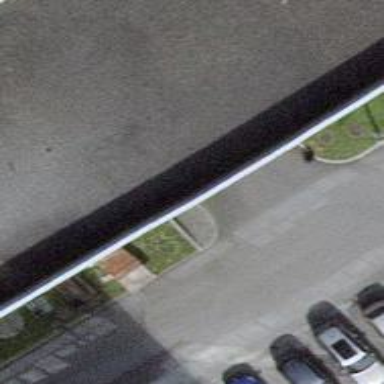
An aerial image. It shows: Parking entrance.